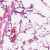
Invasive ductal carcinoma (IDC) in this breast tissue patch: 0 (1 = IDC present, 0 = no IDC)